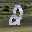
Label: 2